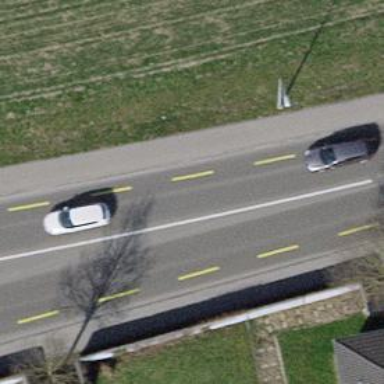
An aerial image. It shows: Primary highway with dedicated lane for cyclists.